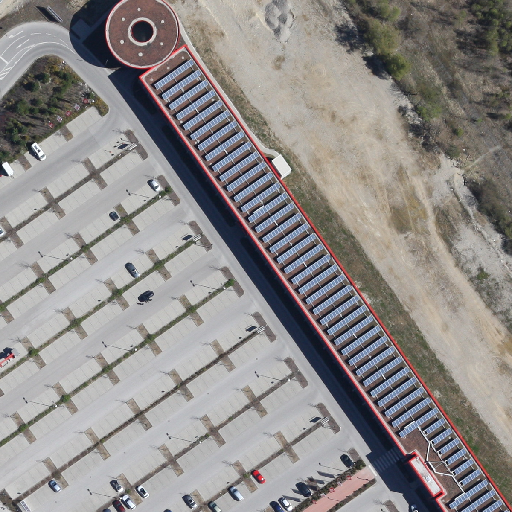
Referring expression: light-duty vehicle in the parking area